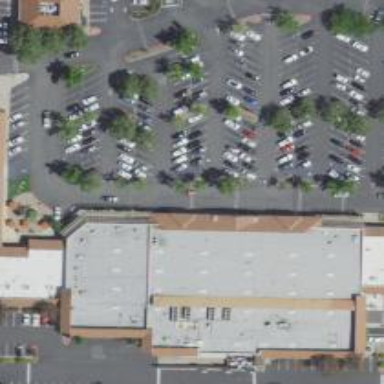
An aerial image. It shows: Retail building housing supermarket.